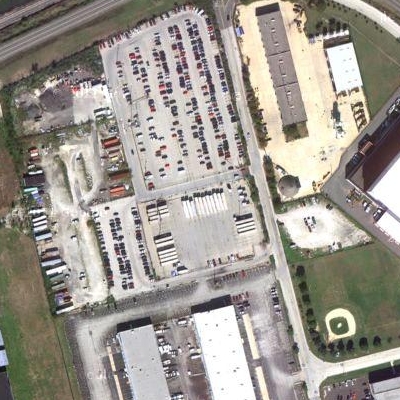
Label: gParking